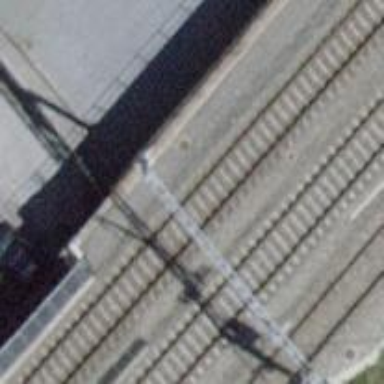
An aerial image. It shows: Abandoned railway bridge with single track.